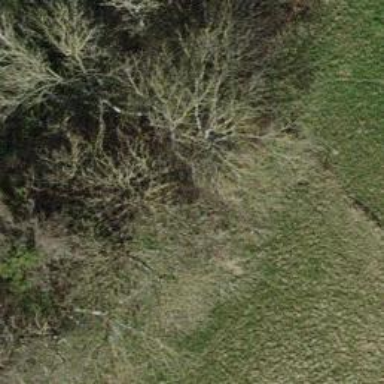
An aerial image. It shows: Beautiful tree in nature.